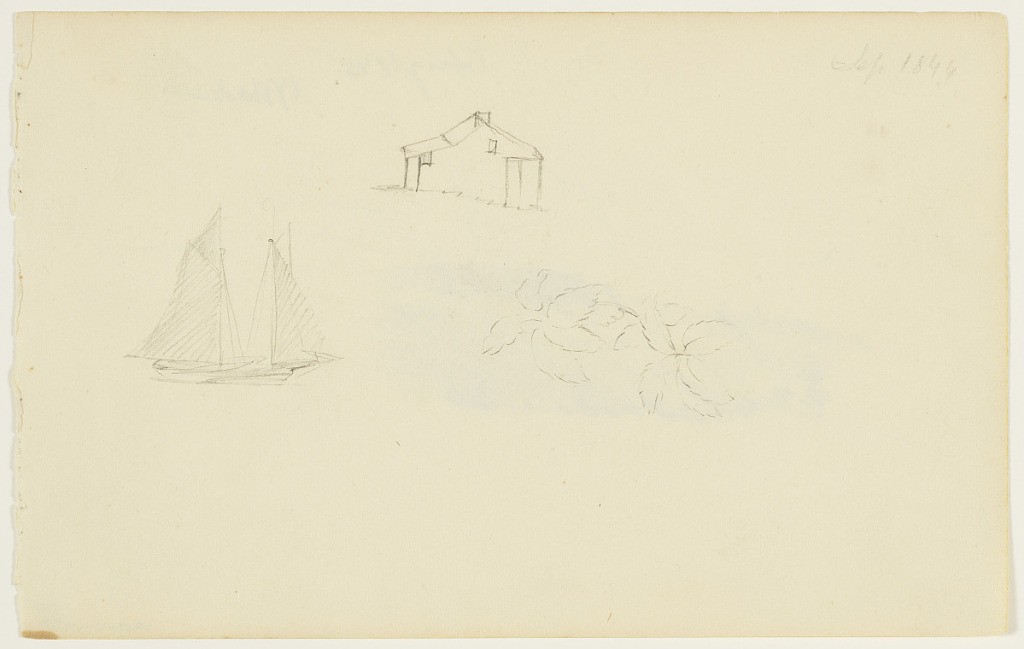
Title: Sailboat, House, and Plant
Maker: Frederic Edwin Church, American, 1826–1900
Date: September 1844 and August 1845
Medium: Graphite on white wove paper; verso: graphite
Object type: Drawing
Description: Mixed sketches showing views of a schooner, or two-masted sailboat, viewed in right profile at left, a house viewed from the side at upper center, and a plant and its leaves at center.

Verso: Landscape sketch near Madison, Connecticut, showing a view of sunlight breaking through puffy clouds and streaking down in beams over a wooded mountain ridge. The portion of the mountainside at center is rendered in detail, while the rest is outlined.